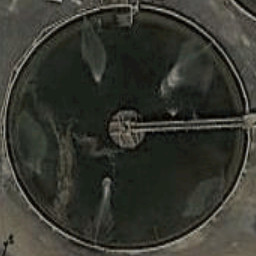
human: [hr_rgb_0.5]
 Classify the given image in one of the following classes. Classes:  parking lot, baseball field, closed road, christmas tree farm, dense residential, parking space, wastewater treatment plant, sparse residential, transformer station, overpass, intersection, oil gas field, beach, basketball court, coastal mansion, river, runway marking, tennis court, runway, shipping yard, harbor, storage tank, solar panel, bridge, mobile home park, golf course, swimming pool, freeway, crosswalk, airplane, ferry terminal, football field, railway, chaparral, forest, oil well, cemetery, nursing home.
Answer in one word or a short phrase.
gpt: wastewater treatment plant